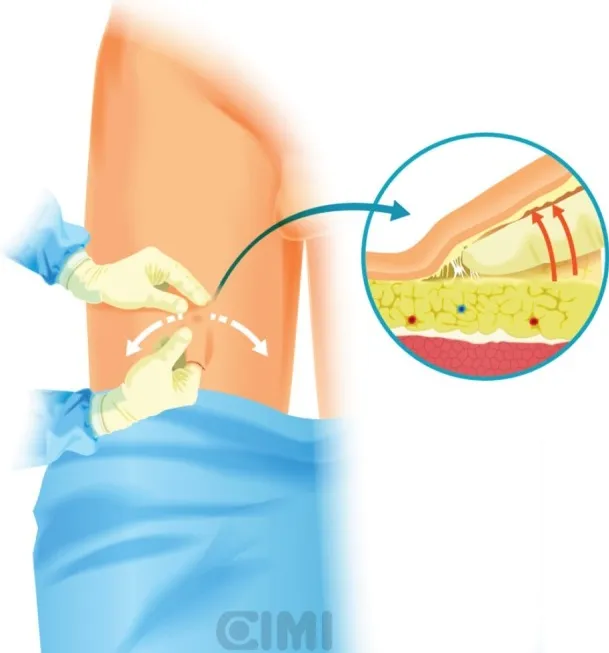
Guided finger subcutaneous creation of workspace.
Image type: radiology (x_ray)